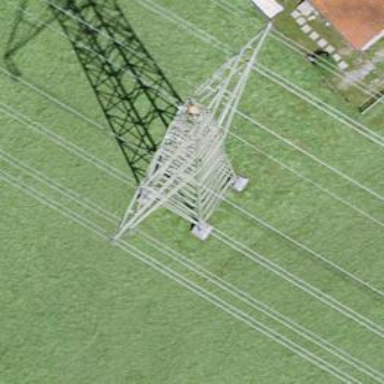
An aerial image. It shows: Power tower.